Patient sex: M
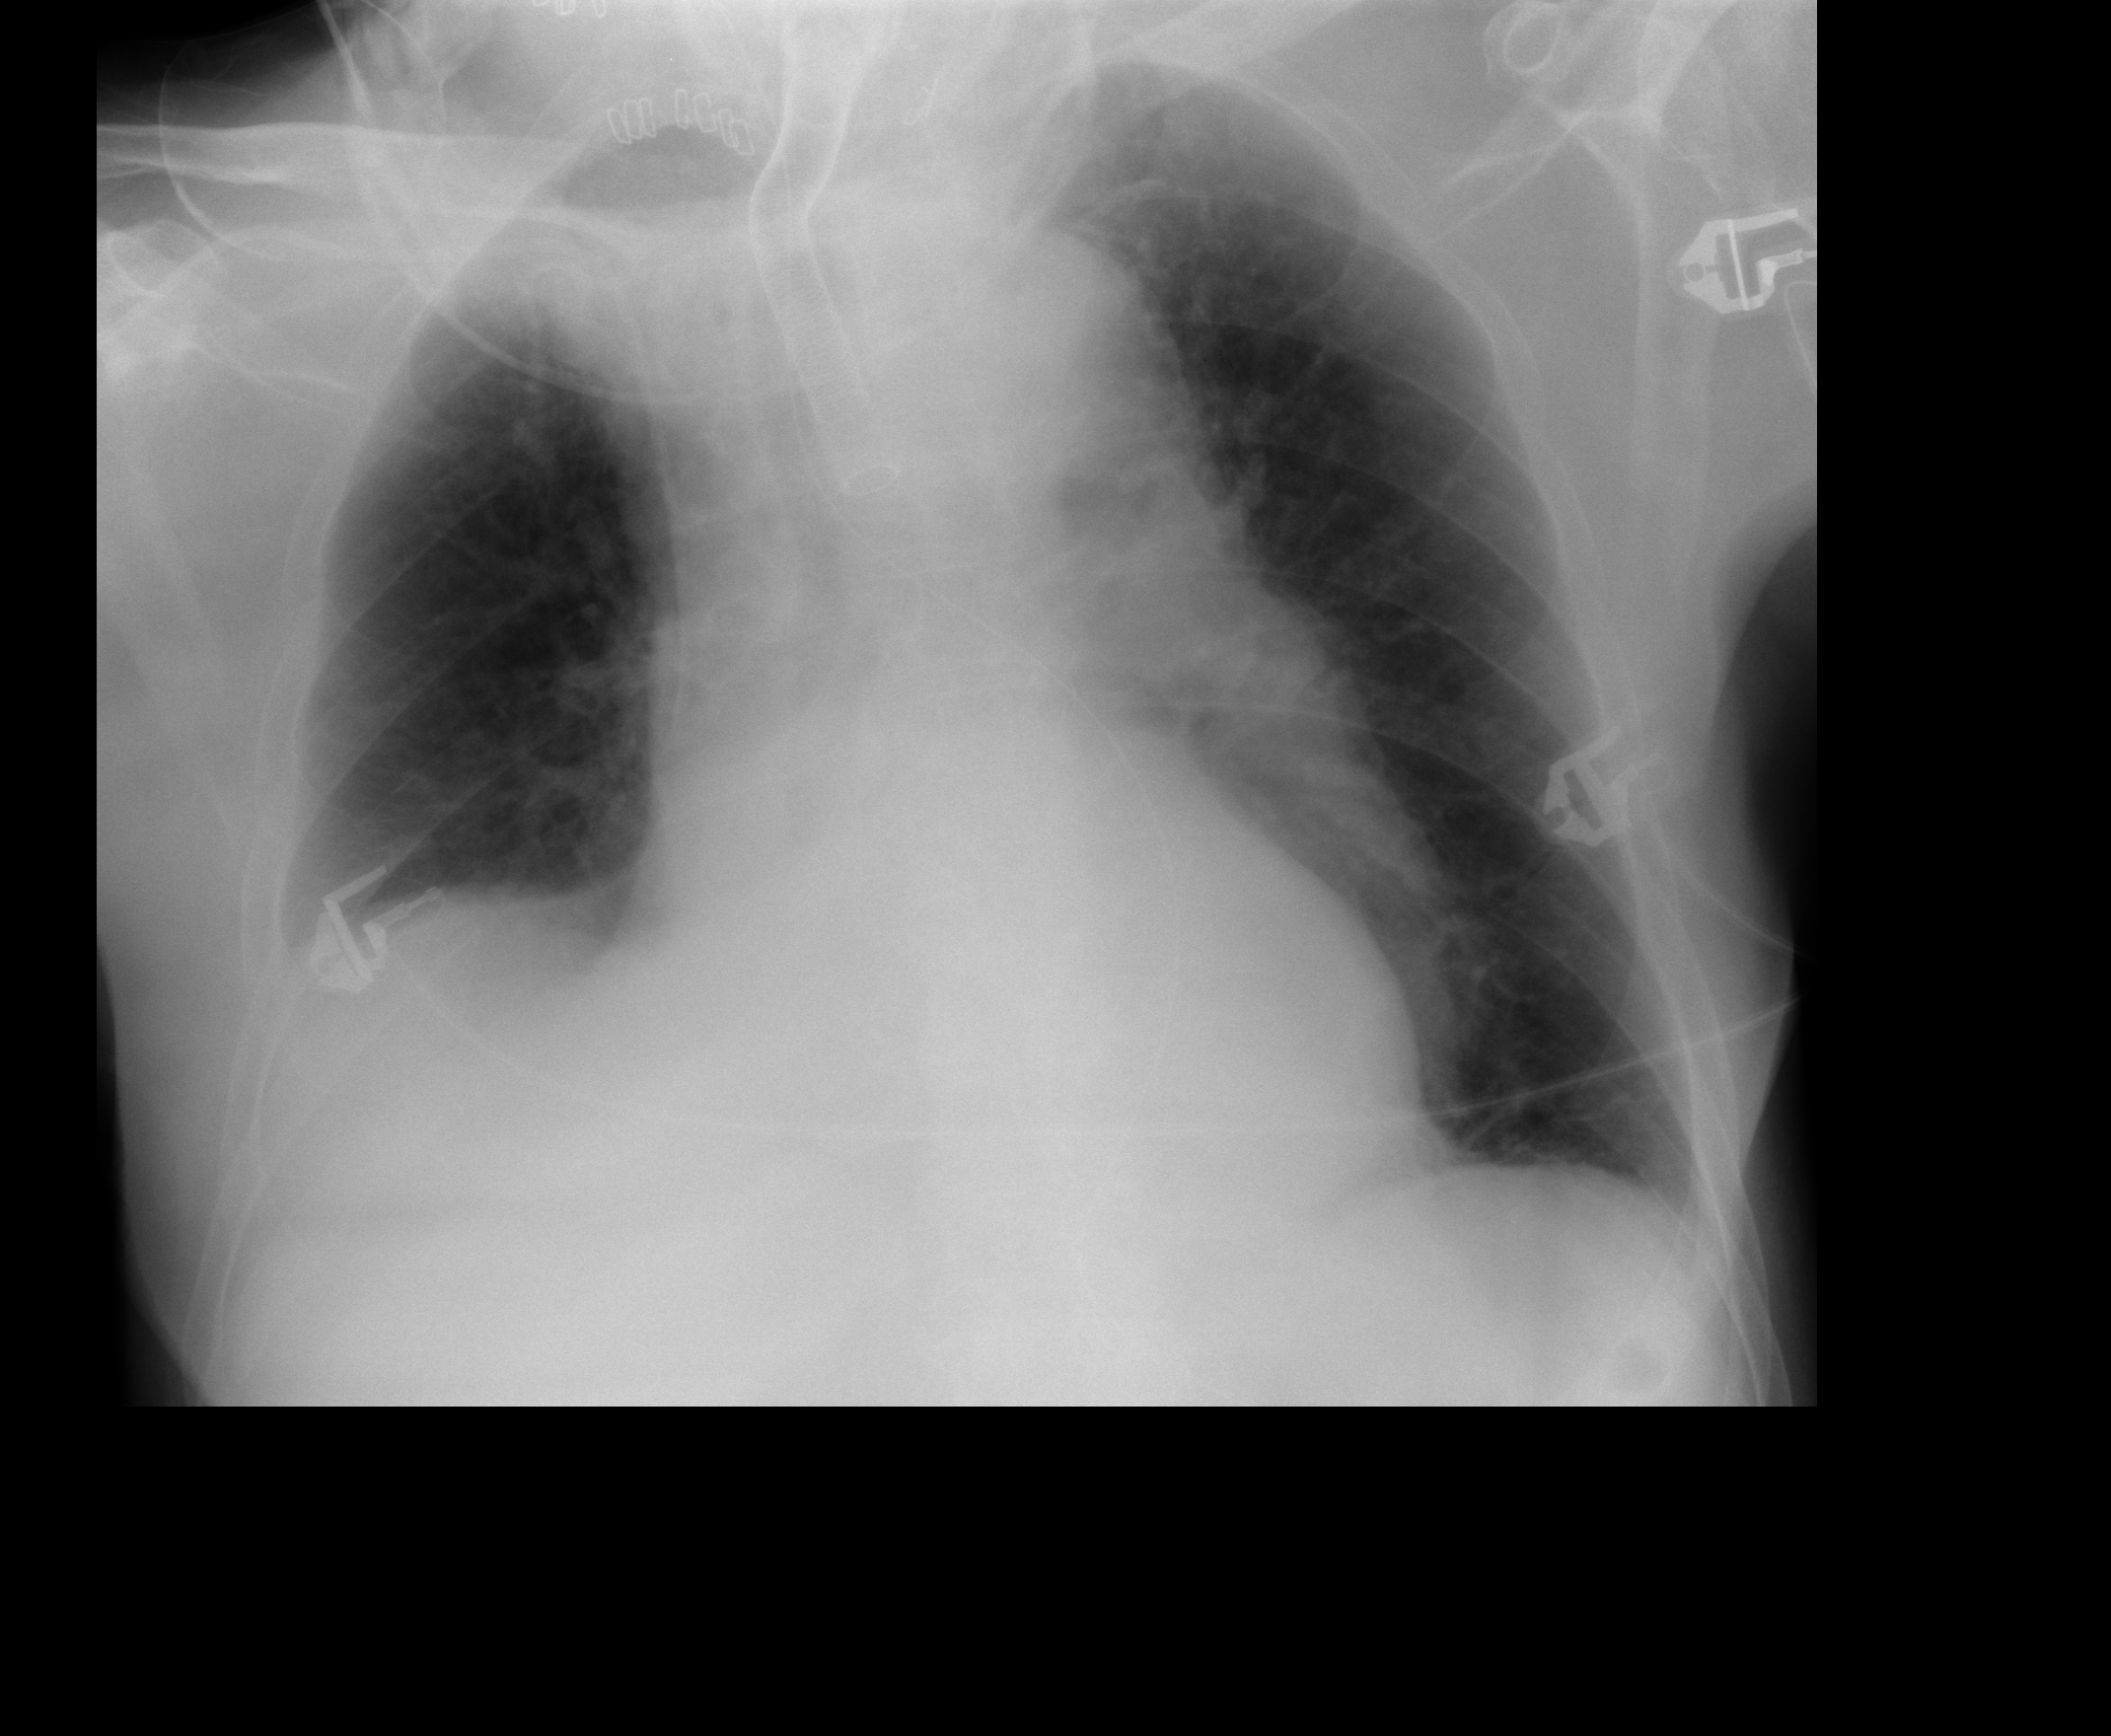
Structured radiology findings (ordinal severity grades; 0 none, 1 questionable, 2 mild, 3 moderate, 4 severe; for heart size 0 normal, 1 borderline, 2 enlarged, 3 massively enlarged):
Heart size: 0
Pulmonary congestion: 0
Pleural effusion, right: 2
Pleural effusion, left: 0
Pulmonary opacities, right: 0
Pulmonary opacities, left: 0
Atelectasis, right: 2
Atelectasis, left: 2